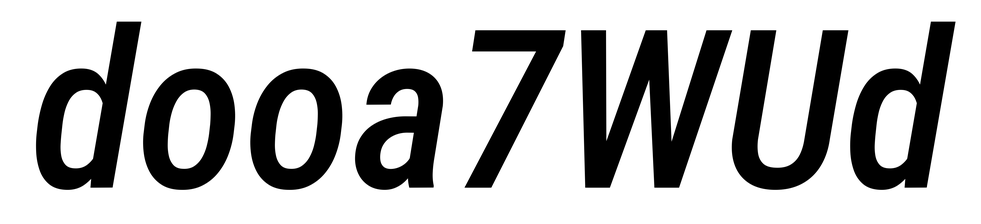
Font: Roboto-Italic_Condensed_Medium_Italic